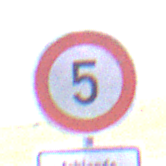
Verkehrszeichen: Geschwindigkeit5
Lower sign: HinweiseAufGefahrenDurchVerbaleAngabe7
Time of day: MorningAfternoon
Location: Outdoor (Nature)
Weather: Clear
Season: NotSpecified
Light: Natural